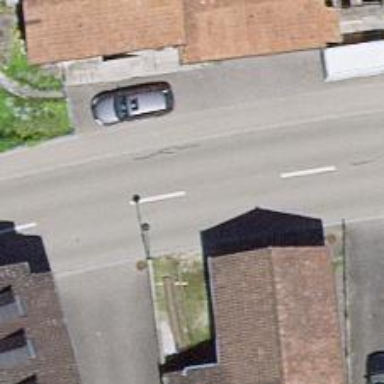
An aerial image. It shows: Tertiary road with asphalt surface.